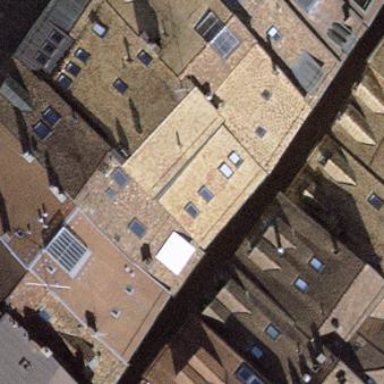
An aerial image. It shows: Apartments building with gabled roof made of roof tiles. The roof orientation is across.